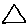
Label: triangle